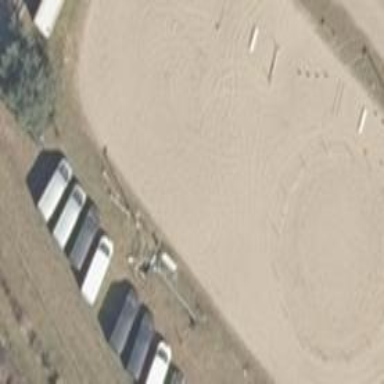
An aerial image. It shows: Equestrian pitch used for leisure and sports activities.